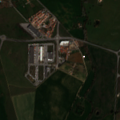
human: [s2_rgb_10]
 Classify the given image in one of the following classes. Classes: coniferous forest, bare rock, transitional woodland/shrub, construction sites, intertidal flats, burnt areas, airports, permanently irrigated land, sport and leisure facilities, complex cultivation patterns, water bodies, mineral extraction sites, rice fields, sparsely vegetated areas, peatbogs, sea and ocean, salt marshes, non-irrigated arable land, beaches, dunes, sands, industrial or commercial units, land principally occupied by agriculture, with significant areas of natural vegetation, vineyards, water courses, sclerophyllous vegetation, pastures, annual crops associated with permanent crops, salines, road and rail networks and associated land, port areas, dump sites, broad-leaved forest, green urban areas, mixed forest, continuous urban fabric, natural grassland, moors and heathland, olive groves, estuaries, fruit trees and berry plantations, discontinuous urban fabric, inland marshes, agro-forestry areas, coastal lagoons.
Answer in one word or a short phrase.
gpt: industrial or commercial units, non-irrigated arable land, vineyards, complex cultivation patterns